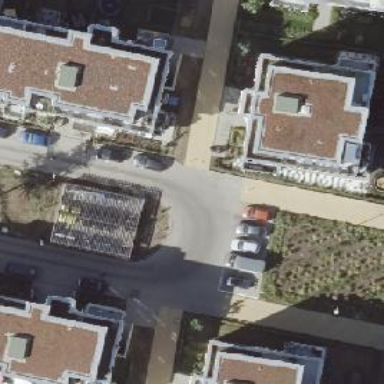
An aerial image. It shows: Street-side parking area on living street.